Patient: sex F, age 67
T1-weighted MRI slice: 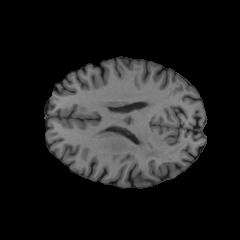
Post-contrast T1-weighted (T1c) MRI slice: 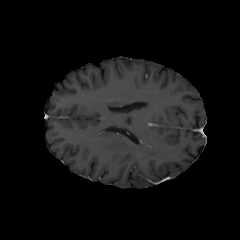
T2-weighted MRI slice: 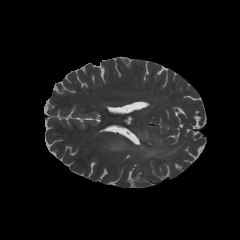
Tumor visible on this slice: yes
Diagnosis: Glioblastoma, IDH-wildtype
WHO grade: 4